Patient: sex M, age 62
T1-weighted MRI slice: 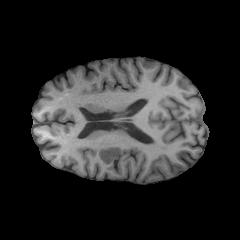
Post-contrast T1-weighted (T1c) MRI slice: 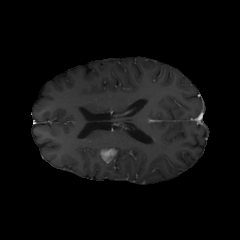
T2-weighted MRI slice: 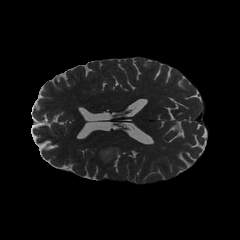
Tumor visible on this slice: yes
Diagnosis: Glioblastoma, IDH-wildtype
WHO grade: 4